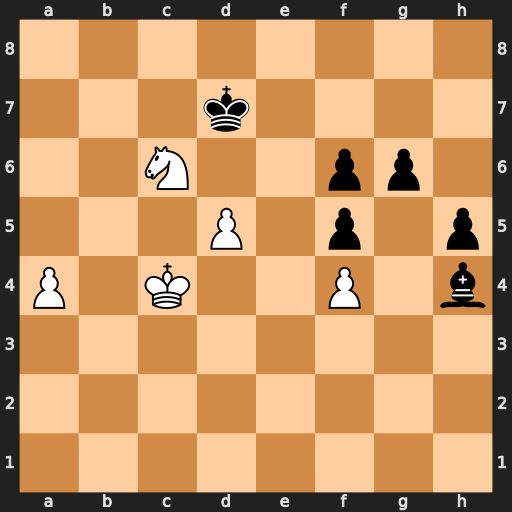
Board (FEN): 8/3k4/2N2pp1/3P1p1p/P1K2P1b/8/8/8
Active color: w
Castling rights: -
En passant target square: -
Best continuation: a5 Bf2 Nd4 Bxd4 Kxd4